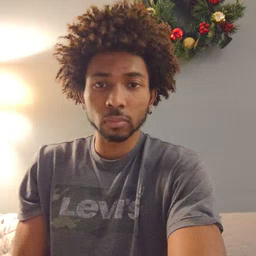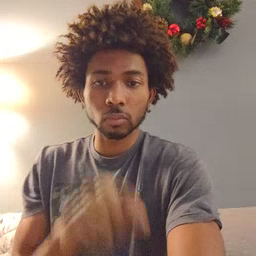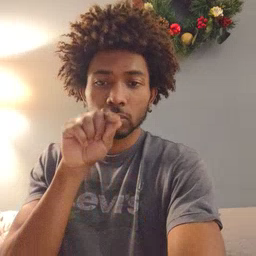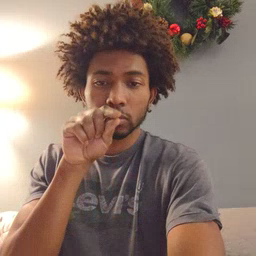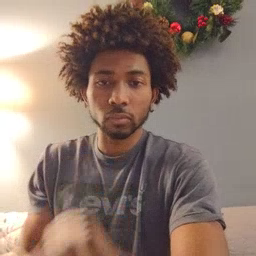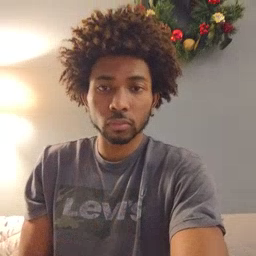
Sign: bird